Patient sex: M
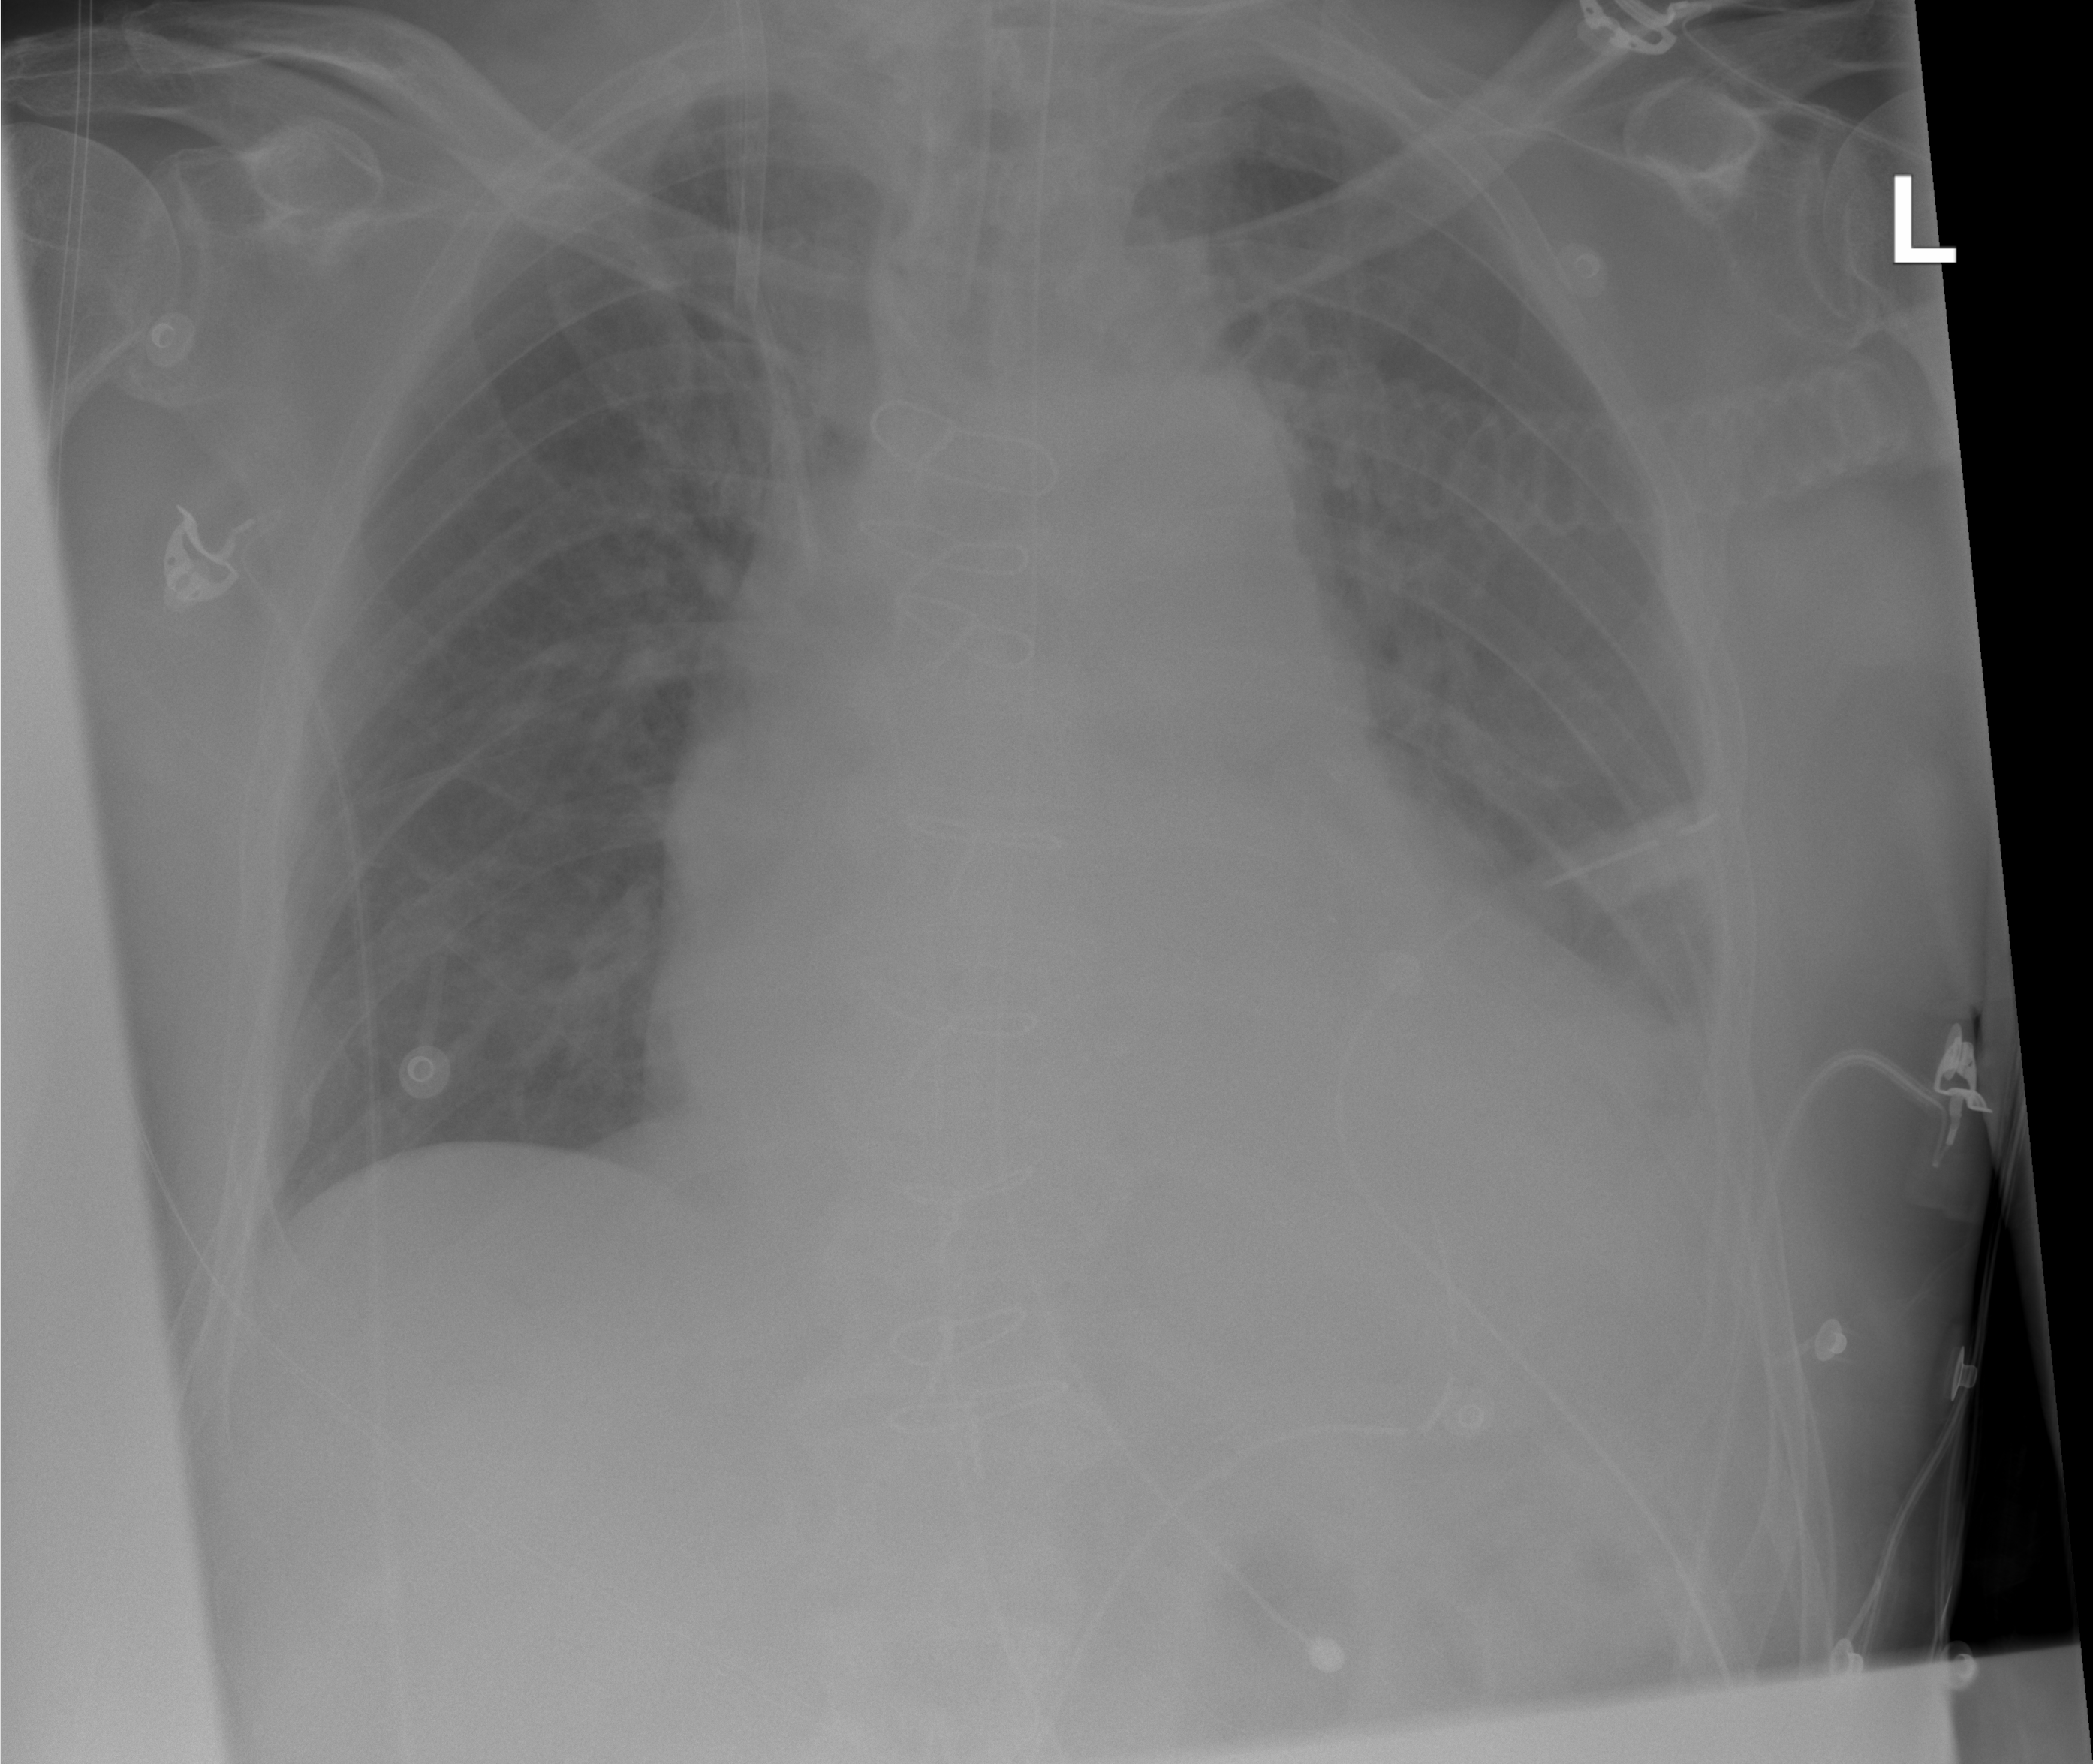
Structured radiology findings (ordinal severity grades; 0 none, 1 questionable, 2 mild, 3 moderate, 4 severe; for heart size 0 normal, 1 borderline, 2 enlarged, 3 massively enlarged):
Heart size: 2
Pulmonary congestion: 2
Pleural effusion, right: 0
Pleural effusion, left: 2
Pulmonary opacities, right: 0
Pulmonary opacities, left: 0
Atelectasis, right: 0
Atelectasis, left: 2